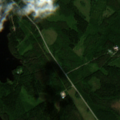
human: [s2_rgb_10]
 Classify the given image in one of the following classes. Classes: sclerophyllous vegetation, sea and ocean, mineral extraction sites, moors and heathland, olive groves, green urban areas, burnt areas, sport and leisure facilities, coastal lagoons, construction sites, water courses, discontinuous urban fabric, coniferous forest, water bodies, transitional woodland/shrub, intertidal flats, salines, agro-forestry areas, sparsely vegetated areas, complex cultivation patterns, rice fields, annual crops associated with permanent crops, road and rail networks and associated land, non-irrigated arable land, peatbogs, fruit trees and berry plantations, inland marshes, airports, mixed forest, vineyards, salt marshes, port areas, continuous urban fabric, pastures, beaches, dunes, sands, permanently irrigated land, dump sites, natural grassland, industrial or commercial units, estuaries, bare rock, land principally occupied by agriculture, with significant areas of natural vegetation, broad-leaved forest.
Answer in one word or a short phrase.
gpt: coniferous forest, mixed forest, transitional woodland/shrub, water bodies